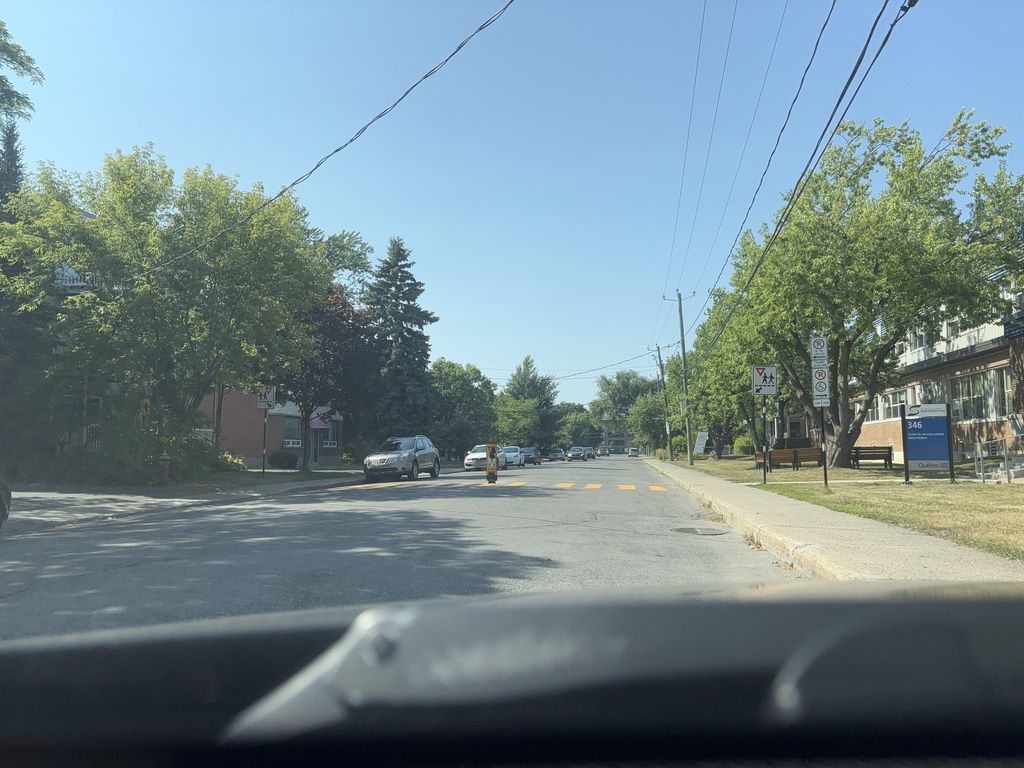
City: montreal